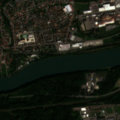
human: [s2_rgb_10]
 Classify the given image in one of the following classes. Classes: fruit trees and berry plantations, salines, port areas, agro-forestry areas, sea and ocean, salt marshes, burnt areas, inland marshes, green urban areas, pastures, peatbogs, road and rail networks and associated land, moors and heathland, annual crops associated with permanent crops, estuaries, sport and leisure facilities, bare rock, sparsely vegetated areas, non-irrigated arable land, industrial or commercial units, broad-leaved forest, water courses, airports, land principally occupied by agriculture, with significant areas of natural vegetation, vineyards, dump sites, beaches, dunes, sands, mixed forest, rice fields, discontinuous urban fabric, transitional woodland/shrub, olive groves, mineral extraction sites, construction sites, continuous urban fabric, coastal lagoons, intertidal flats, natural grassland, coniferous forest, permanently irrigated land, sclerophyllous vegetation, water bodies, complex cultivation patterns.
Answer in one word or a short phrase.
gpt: discontinuous urban fabric, industrial or commercial units, non-irrigated arable land, complex cultivation patterns, mixed forest, water courses